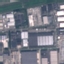
Land use / land cover: Industrial